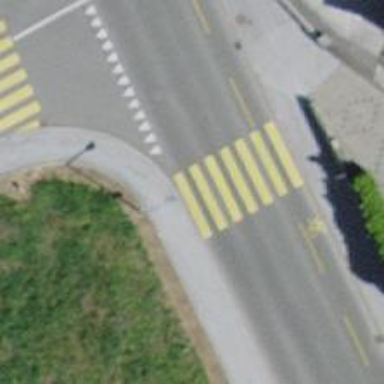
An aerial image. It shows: Marked crossing on the road.